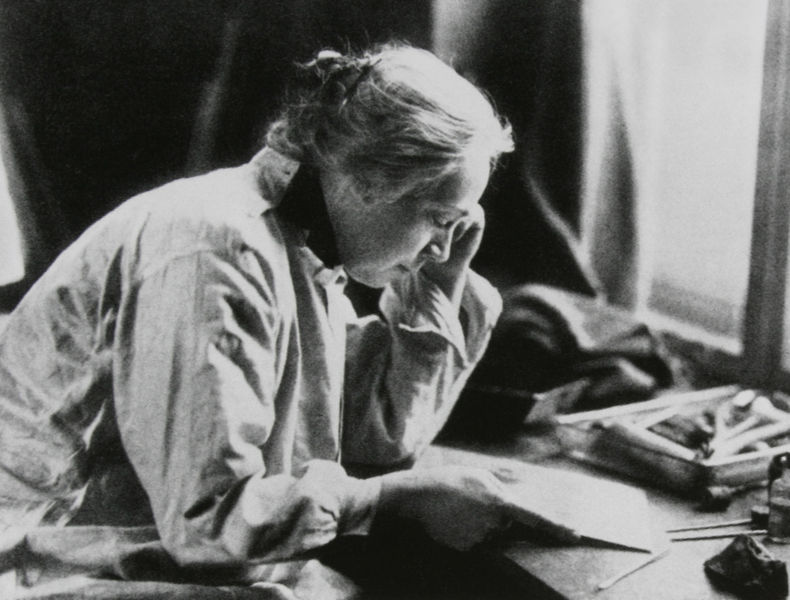
Titel: Käthe Kollwitz an ihrem Arbeitstisch
Standort: Köln
Institution: Käthe Kollwitz Museum
Schlagwörter: hand, schatten, weiß, fenster, frau, grau, haar, licht, profil, schwarz, stirn, tisch, alt, blond, hemd, arm, bluse, falten, halten, kragen, hände, portrait, porträt, schauen, vorhang, dutt, lesen, atelier, malerin, nachdenken, foto, photographie, denken, fensterrahmen, faust, kittel, künstlerin, photo, hemdsärmel, brief, briefe, schreiben, studieren, aschenbecher, körnung, schriftstellerin, überlegen, autorin